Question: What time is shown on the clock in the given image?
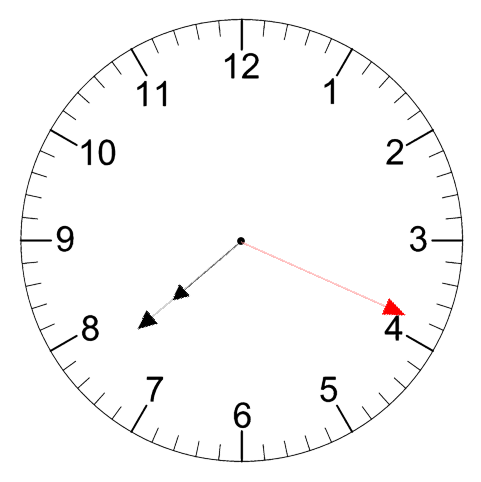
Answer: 07:38:19